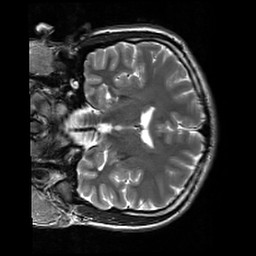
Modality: T2w
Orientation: coronal
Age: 21
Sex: male
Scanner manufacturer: siemens
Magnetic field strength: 3 T
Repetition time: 7 s
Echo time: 0.09 s